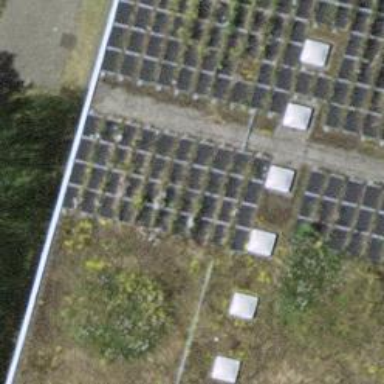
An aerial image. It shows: Solar power generator with photovoltaic panels.